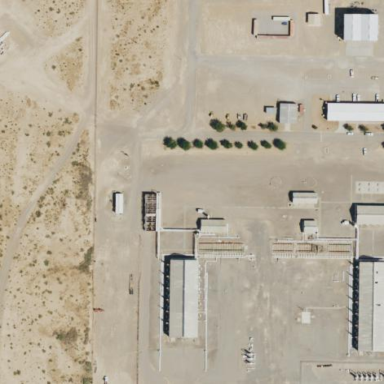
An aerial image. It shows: Industrial area with pumping station fueled by natural gas.